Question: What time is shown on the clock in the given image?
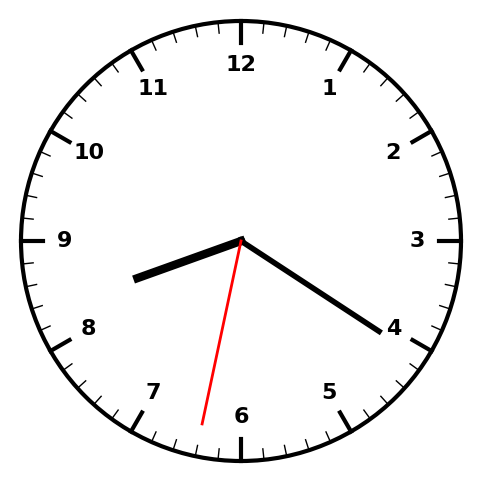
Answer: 08:20:32